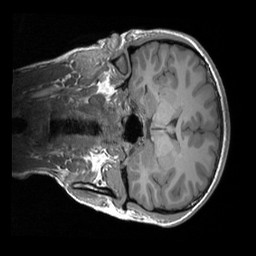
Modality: T1w
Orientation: coronal
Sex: female
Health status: ill
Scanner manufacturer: siemens
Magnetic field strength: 3 T
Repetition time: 1.66 s
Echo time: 0.00254 s